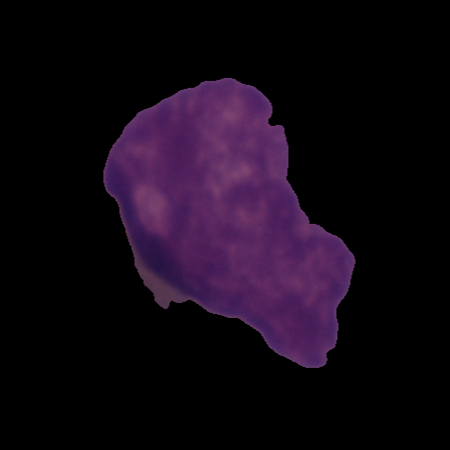
Label: cancer